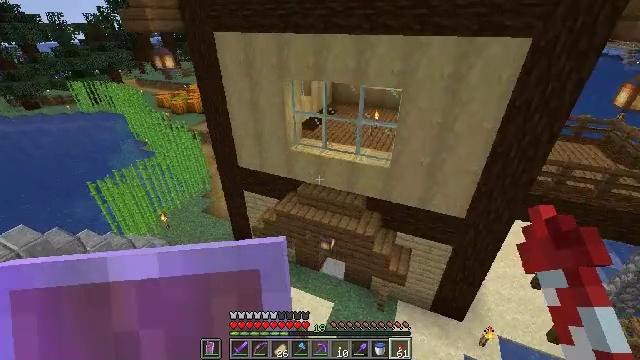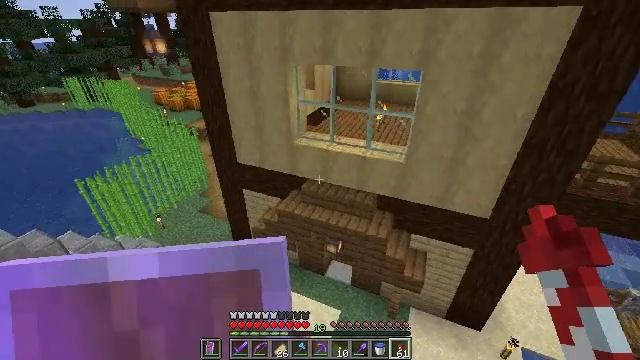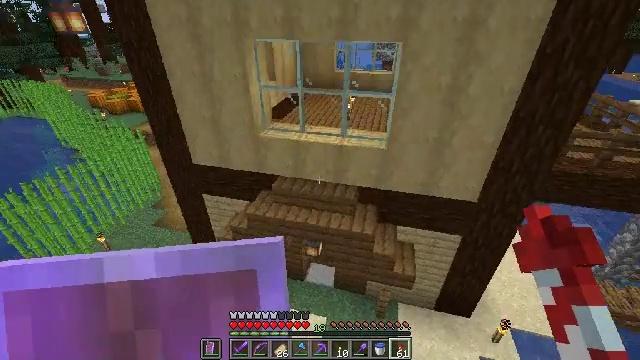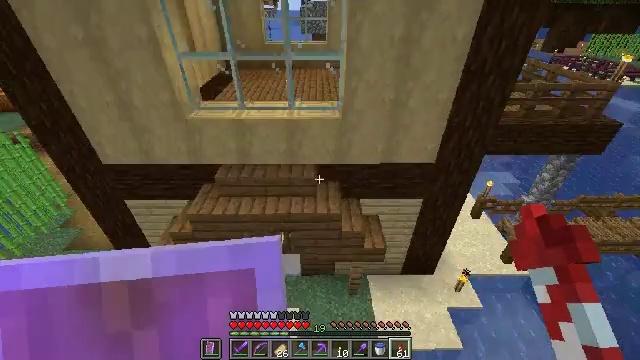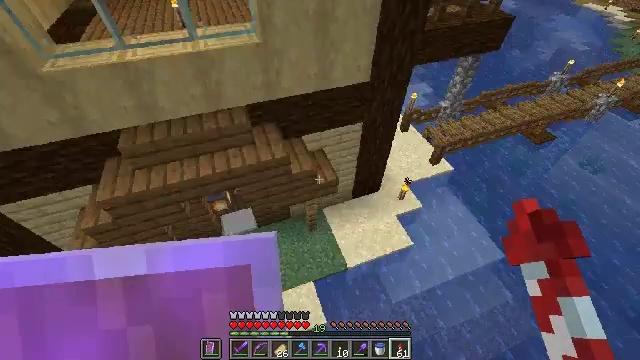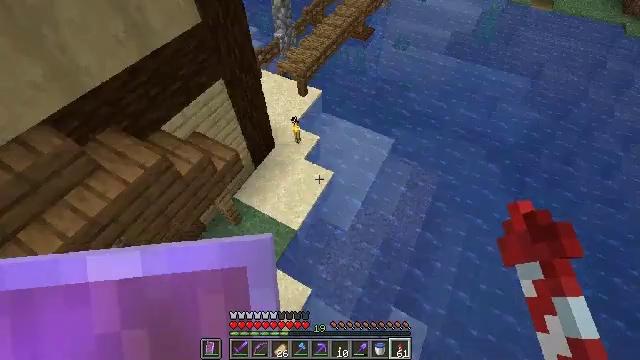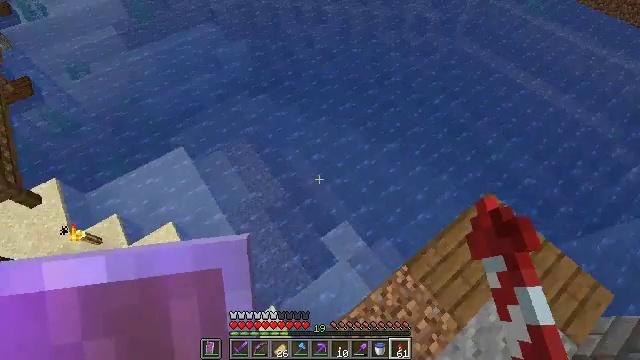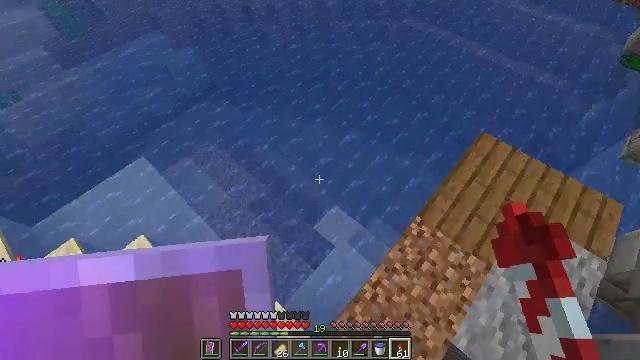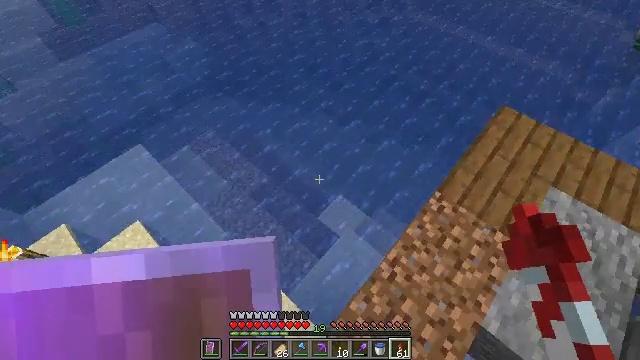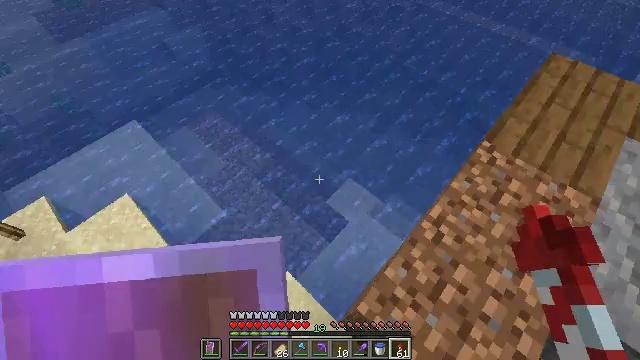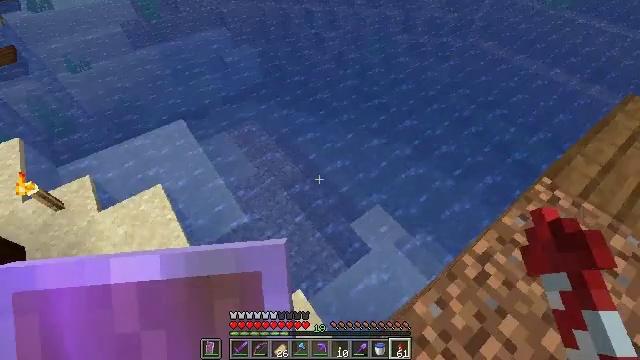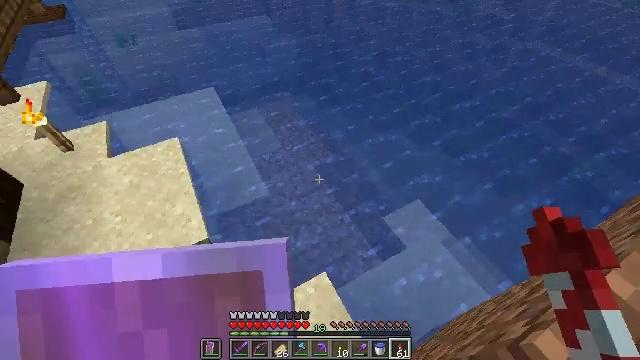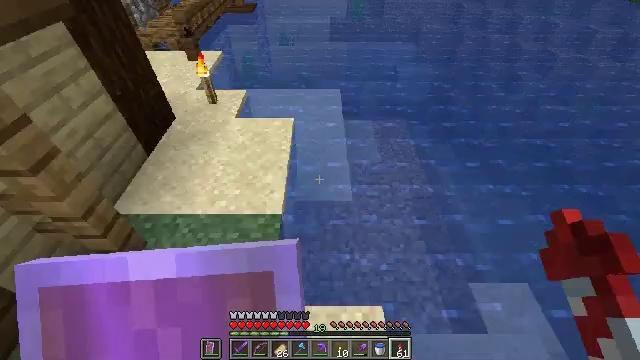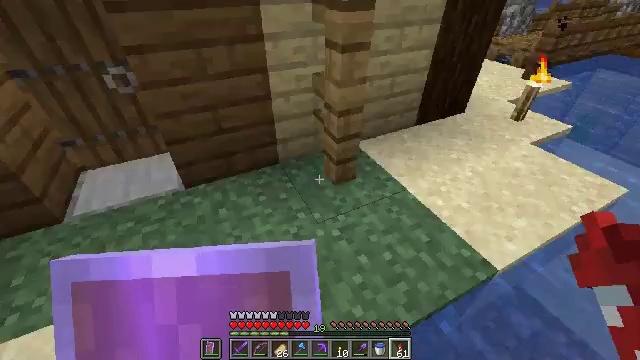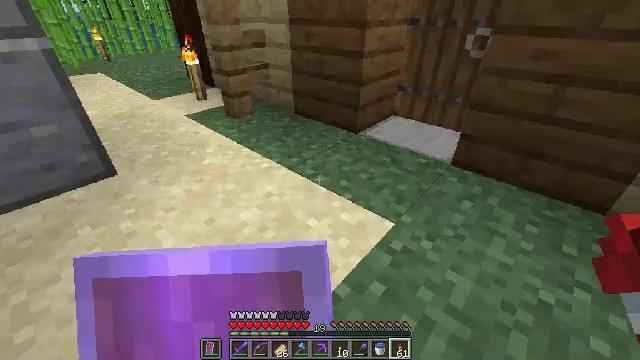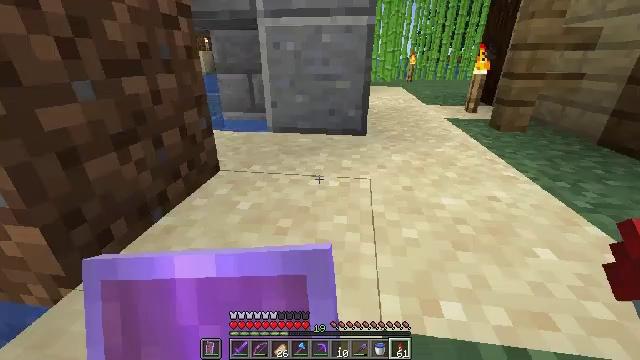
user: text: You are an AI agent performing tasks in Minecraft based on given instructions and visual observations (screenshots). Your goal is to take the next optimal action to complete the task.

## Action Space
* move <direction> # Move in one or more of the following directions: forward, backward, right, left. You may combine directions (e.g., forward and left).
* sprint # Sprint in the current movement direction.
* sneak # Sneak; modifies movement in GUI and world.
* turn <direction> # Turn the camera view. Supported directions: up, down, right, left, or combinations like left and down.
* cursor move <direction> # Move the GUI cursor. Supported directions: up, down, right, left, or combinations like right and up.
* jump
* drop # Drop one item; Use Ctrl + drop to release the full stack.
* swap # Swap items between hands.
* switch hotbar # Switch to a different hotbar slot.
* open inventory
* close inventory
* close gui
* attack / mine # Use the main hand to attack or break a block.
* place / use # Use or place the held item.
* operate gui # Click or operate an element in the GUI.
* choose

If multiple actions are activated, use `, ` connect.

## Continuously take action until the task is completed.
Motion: motion action
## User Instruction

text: Make a firework rocket with paper and gunpowder.
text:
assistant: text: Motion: no_op
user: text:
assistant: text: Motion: turn right
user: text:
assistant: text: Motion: turn right and down
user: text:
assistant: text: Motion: turn right and down
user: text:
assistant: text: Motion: turn right and down
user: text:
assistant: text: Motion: turn right and down
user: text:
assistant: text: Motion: turn right and up
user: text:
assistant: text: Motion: no_op
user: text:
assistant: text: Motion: no_op
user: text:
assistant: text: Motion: turn left and up
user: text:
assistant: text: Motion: turn left and up
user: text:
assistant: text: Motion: turn left and up
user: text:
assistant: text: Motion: turn left and up
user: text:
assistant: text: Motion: turn left and up
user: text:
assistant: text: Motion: turn left and up
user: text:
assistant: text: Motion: turn left
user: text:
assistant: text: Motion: no_op
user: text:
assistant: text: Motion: turn right
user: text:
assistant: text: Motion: turn right and up
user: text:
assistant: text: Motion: turn right and up
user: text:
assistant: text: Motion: turn right
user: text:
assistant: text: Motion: turn right
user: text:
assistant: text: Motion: turn right and up
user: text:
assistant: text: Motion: move forward, turn right and up
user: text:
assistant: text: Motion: move forward, turn right
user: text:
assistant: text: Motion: move forward
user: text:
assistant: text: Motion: move forward
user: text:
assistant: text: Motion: move forward
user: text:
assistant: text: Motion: move forward
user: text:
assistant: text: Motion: move forward, turn left